Question: I am using FULLTEXT search in two different tables in single query. Which generates wrong result.
'''
select c.*, s.s_name, s.logo, s.s_slug, cm.coupon_code, cm.c_shorturl, cm.c_shorturl_id
from ci_coupons c
left join ci_stores s on s.store_id = c.store_id
left join ci_coupons_mapper cm on cm.coupon_id = c.coupon_id
where c.c_link_type like "%Banner%"
and c.c_width='300'
and match(c.c_name) against('+trend +micro') or match(s.display_name) against('+trend +micro')
order by c.coupon_id desc
'''
In the above query, i am searching '+trend +micro' in 'c.c_name' and 's.display_name' fields but i want the result with 'c_link_type' has 'Banner'. But i get this result

That has 'c_link_type' blank which is wrong, and that is because of FULLTEXT, Can anyone guide me to the right direction?
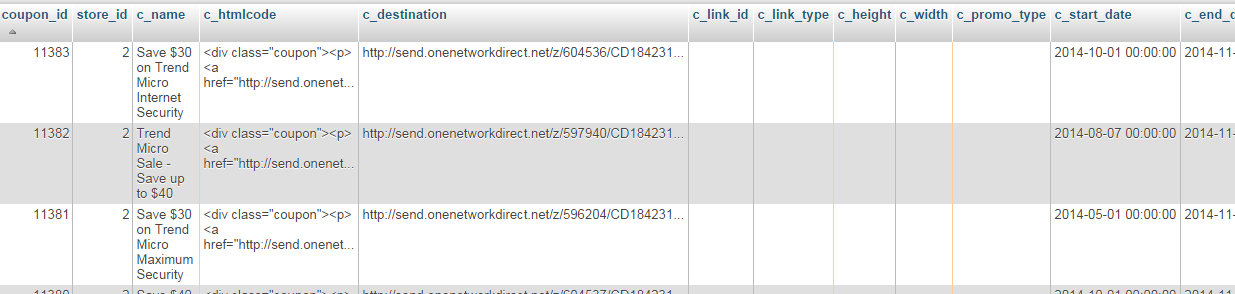
Answer: The best guess I can see with the data provided in your screenshot, you are missing parens around:
'''
and (match(c.c_name) against('+trend +micro') or match(s.display_name) against('+trend +micro'))
'''
I bet your s.display_name column has 'Trend Micro' in it.